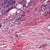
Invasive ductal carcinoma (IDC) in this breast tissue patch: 1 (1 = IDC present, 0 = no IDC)